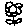
Label: flower